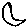
Label: moon